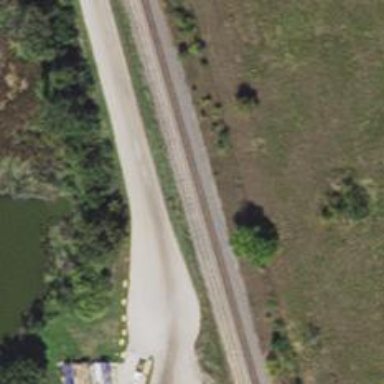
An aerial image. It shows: Railway service station.